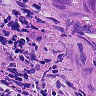
Metastatic tissue present: yes